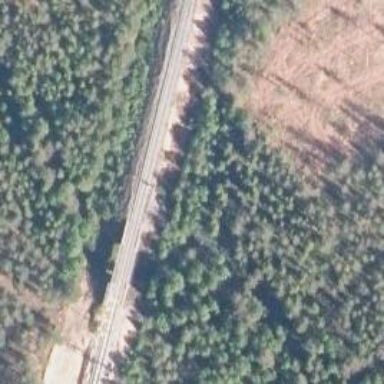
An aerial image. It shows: Bridge carrying continuous electrified railway tracks with contact line.